Field crop: maize
Growth stage: 2
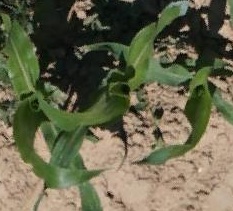
Species: maize